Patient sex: M
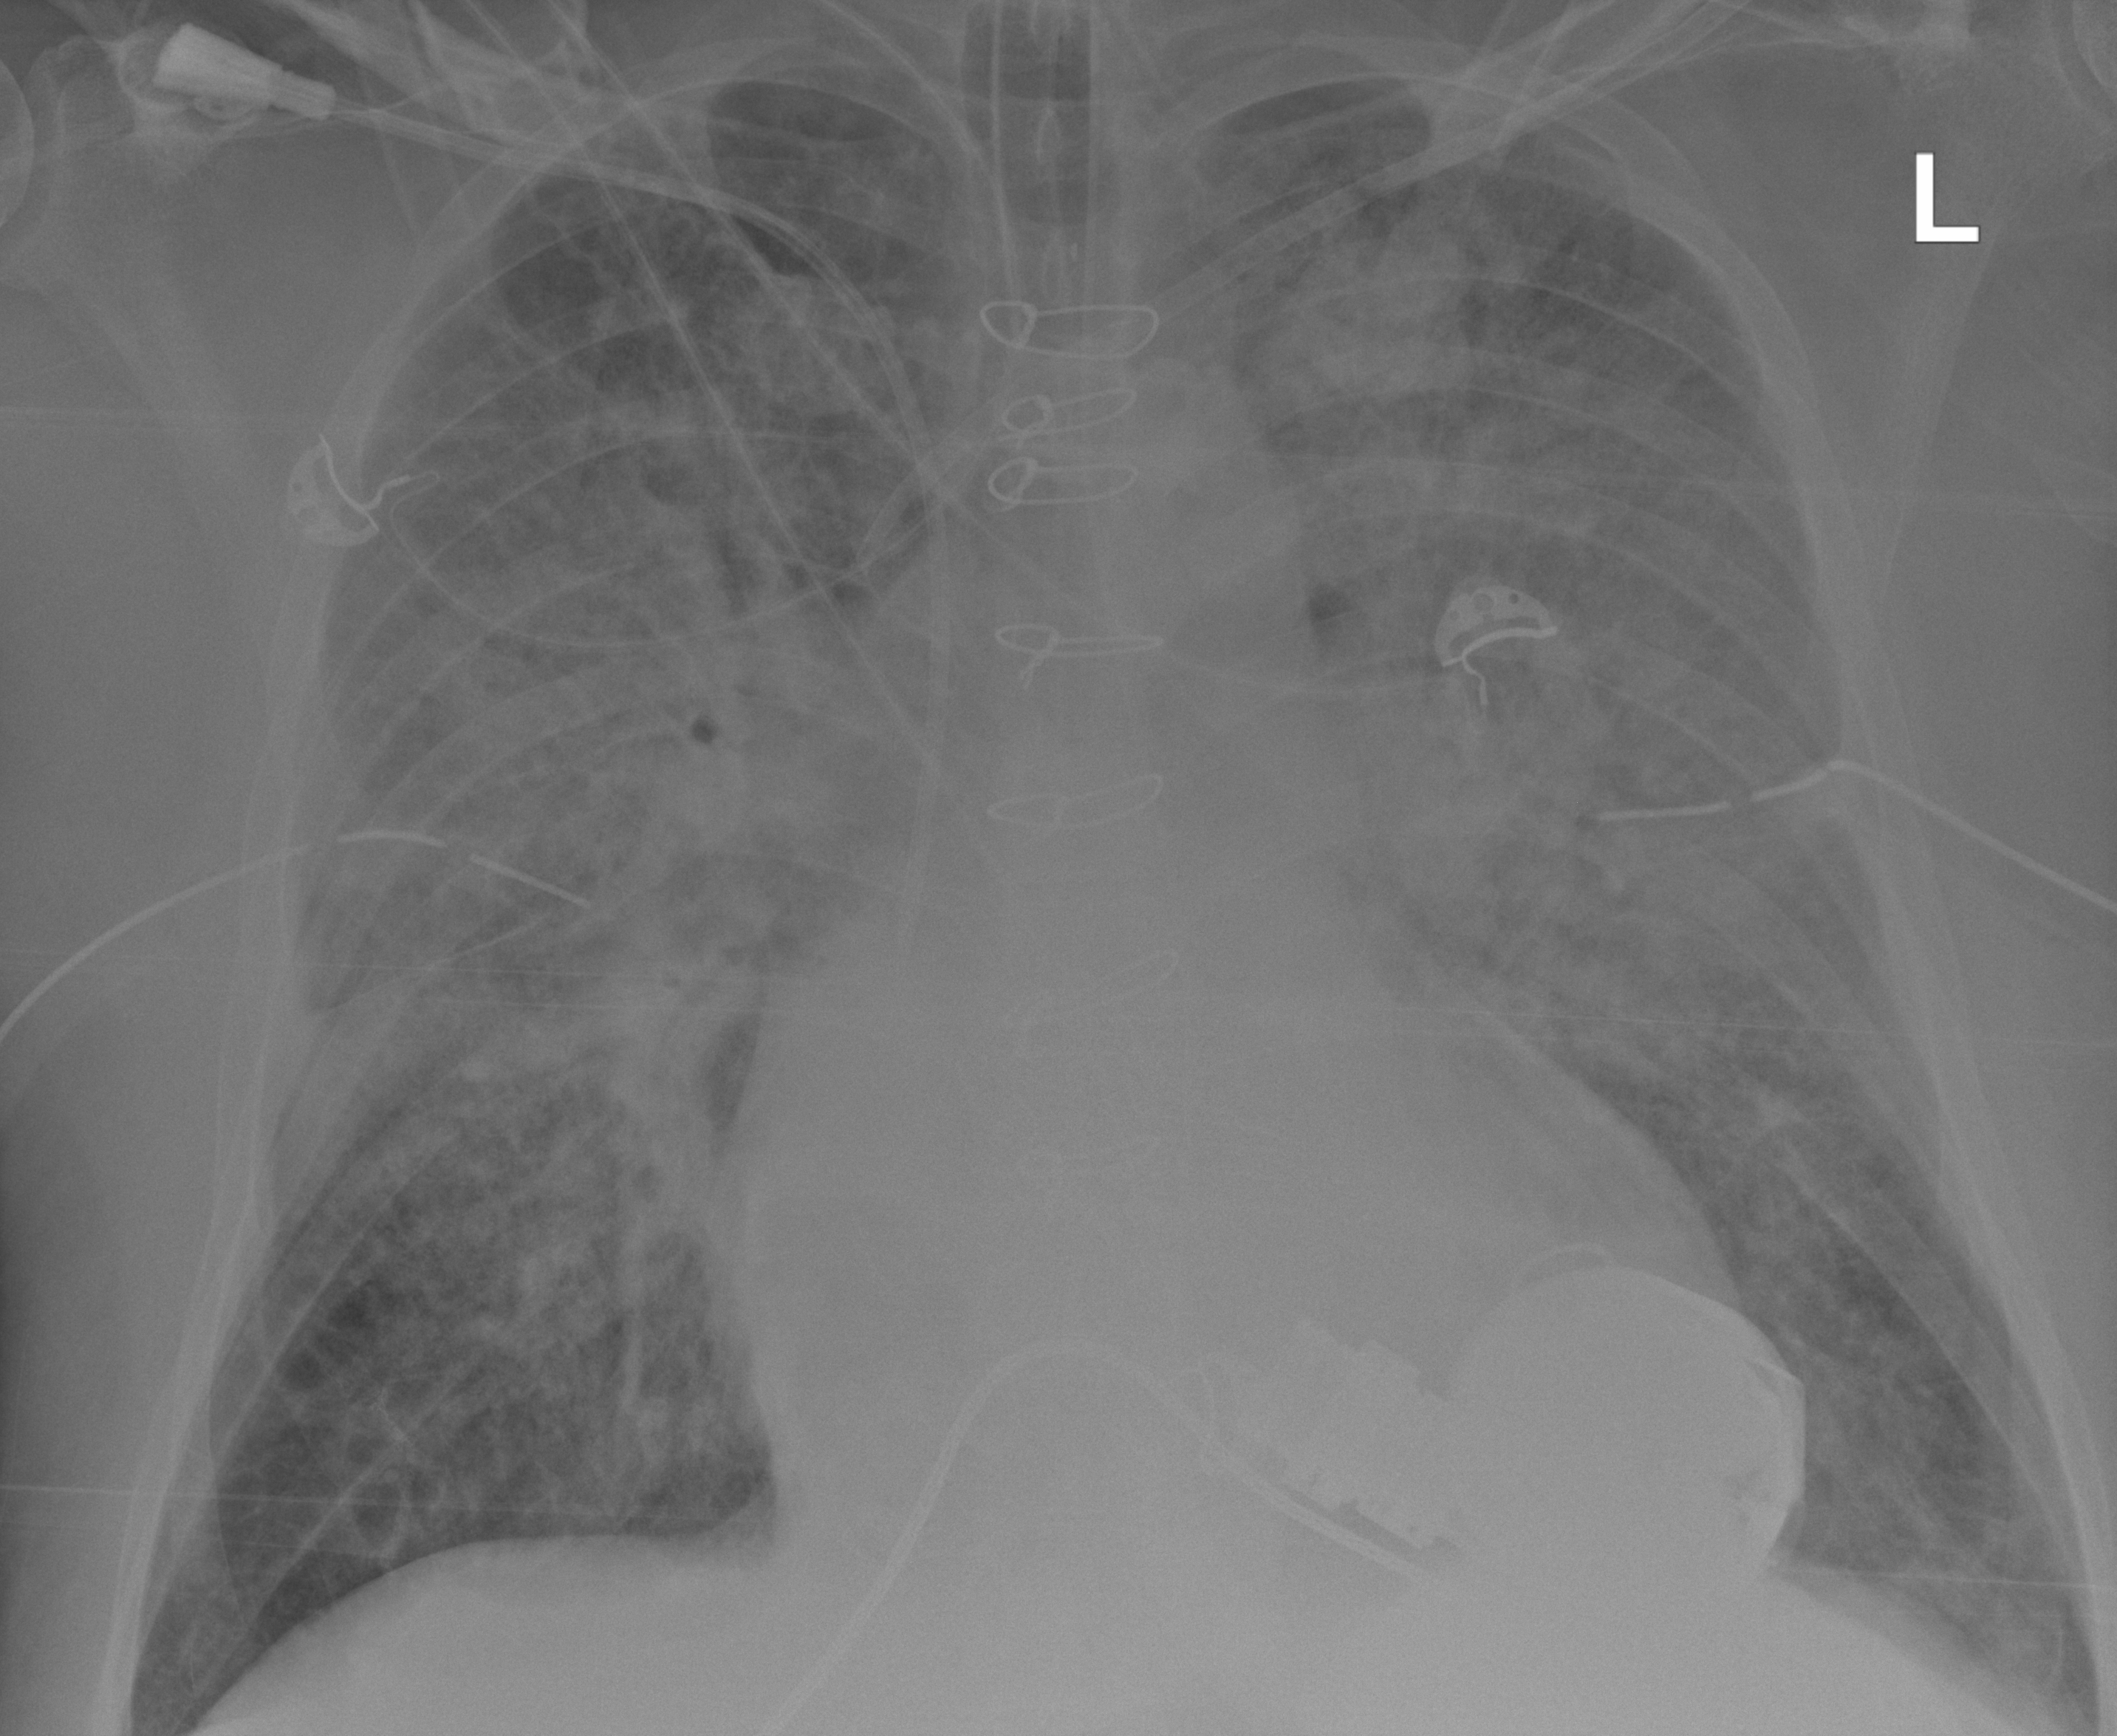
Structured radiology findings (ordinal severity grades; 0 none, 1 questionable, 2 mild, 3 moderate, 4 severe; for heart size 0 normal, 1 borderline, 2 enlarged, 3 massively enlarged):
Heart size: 2
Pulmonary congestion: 3
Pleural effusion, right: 0
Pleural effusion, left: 0
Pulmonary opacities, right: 4
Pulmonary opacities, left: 4
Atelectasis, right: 3
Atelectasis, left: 3